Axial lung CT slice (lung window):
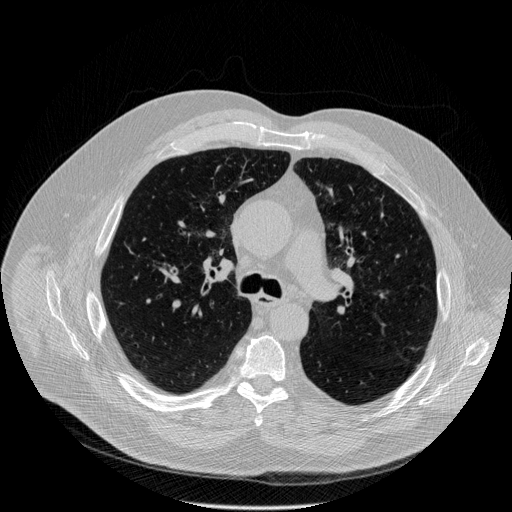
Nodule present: no